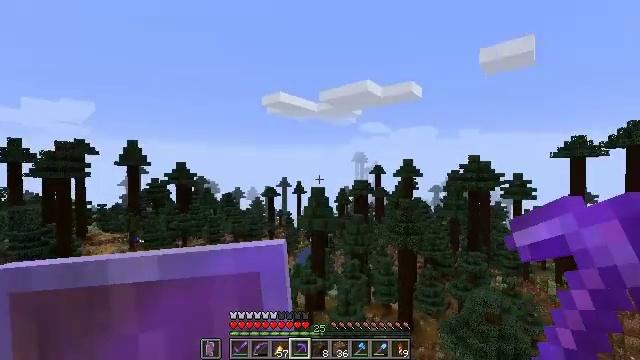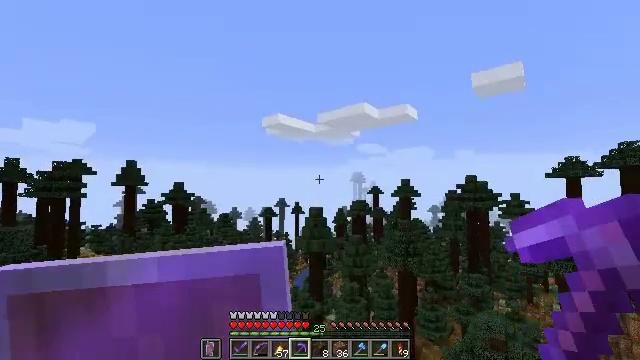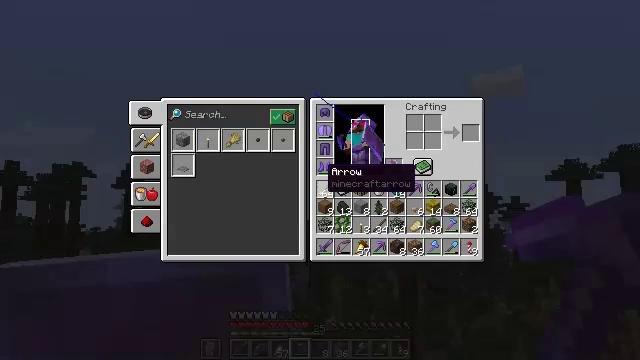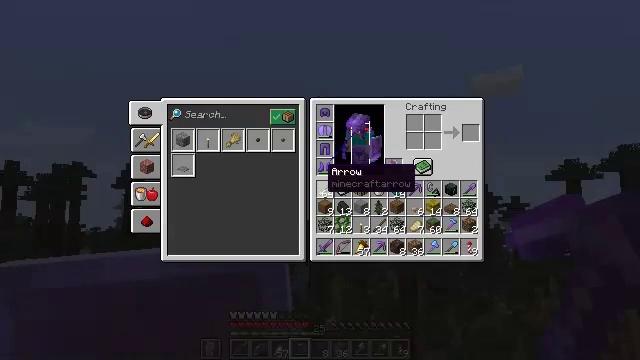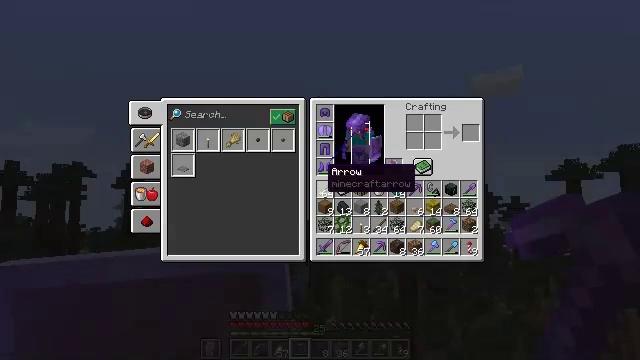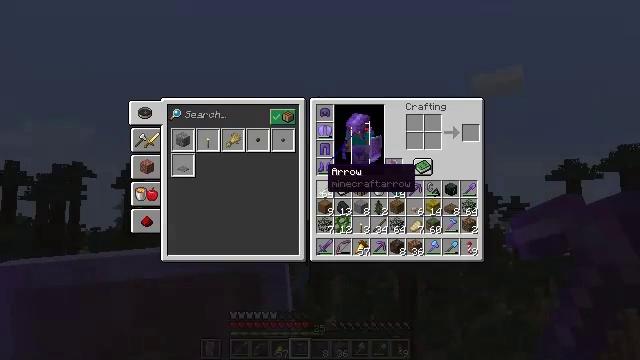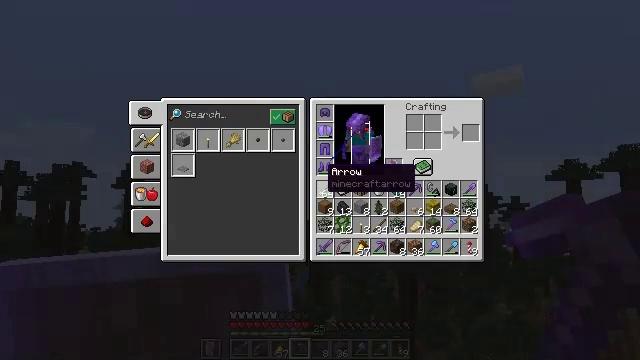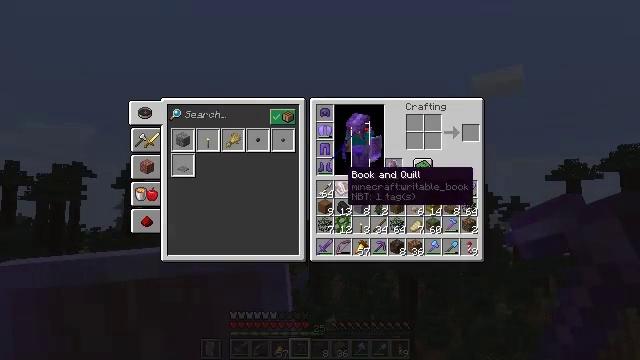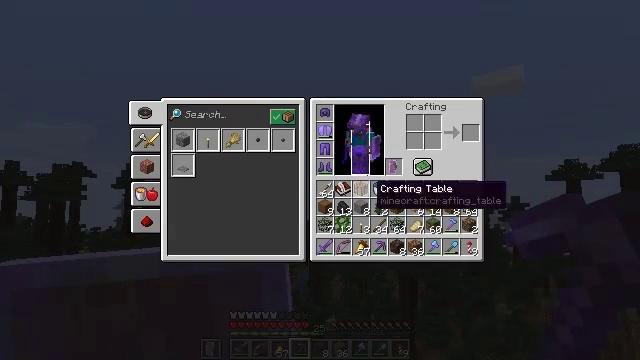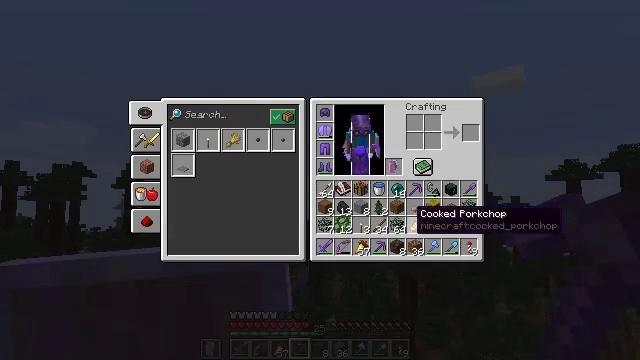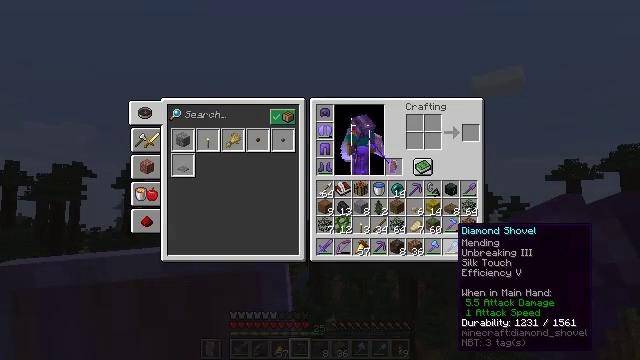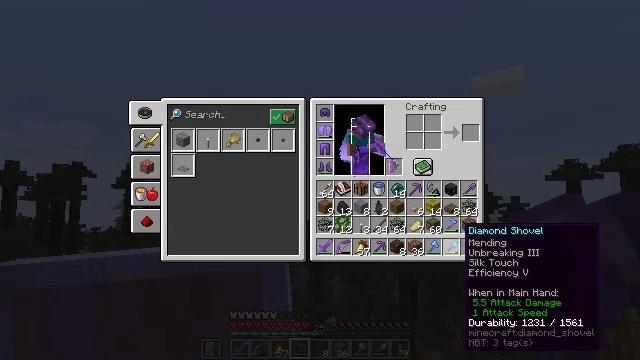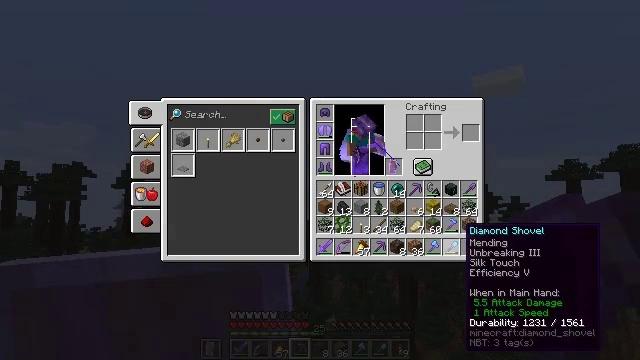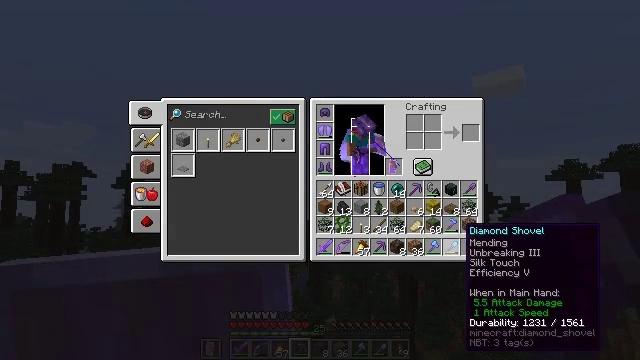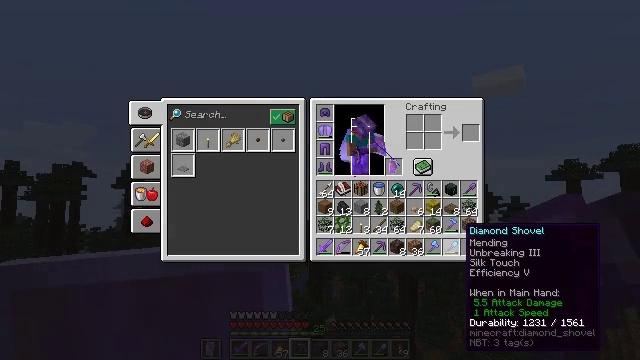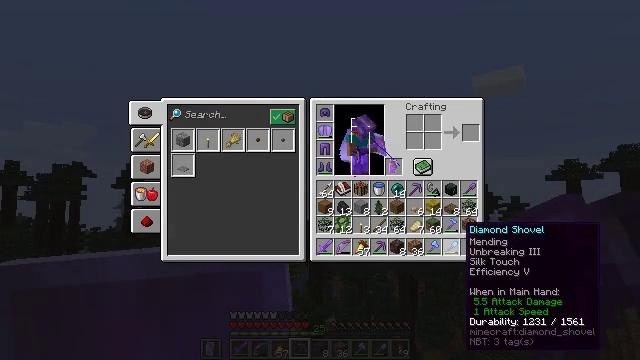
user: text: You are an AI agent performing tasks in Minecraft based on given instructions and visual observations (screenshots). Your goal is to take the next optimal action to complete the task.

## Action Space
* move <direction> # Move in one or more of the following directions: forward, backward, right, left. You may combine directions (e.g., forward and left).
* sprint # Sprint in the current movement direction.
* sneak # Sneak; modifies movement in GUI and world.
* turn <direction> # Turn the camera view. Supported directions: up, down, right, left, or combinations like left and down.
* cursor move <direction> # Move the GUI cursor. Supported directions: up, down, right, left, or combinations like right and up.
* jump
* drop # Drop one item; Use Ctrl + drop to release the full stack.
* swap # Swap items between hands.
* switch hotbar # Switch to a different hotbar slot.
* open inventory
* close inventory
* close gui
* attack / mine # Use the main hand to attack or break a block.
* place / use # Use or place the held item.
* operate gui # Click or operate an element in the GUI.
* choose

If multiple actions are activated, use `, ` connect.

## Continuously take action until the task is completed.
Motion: motion action
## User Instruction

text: Remove a brown mushroom from the inventory.
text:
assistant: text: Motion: turn up
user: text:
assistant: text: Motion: close inventory
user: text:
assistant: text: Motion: close inventory
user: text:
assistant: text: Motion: close inventory
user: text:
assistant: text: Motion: close inventory
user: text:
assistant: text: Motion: open gui
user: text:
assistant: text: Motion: cursor move right
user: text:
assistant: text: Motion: cursor move right and down
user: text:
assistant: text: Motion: cursor move right and down
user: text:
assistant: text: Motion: cursor move right and down
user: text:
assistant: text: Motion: no_op
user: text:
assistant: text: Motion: no_op
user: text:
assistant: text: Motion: no_op
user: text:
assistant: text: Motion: no_op
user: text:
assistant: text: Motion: no_op
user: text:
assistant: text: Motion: no_op
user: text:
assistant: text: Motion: cursor move left and up
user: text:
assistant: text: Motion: cursor move left
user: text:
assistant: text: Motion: no_op
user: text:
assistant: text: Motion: no_op
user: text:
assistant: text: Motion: no_op
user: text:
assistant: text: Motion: no_op
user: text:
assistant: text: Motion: no_op
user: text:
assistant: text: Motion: no_op
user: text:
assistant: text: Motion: no_op
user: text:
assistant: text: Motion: no_op
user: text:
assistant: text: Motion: no_op
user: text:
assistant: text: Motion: no_op
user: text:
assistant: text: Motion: no_op
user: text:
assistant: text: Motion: operate gui